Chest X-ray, PA view. Patient: 62 years old, sex M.
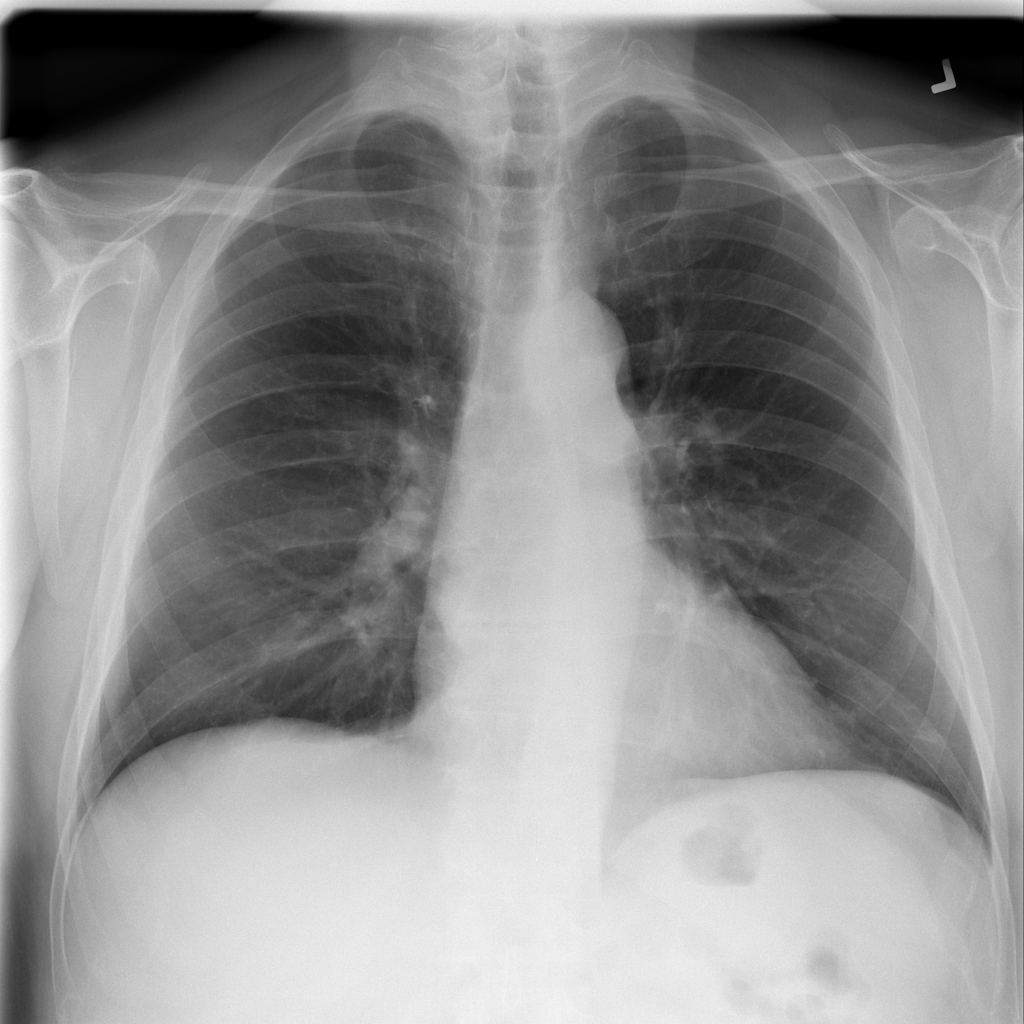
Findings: No Finding